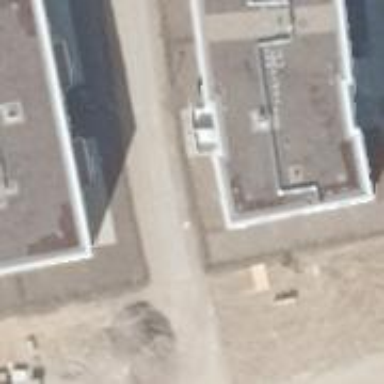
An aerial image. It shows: Block of apartments with flat grey roof.